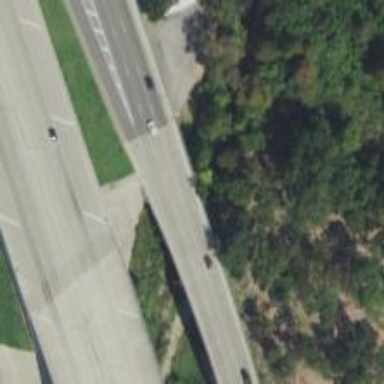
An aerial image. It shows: Secondary road bridge with asphalt surface and frontage road.